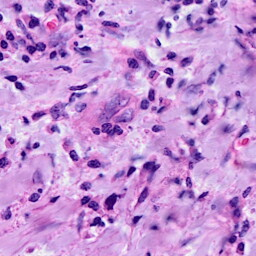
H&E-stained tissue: Breast